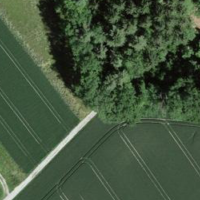
EUNIS habitat code: 52
Species observed at this site:
Populus tremula